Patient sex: F
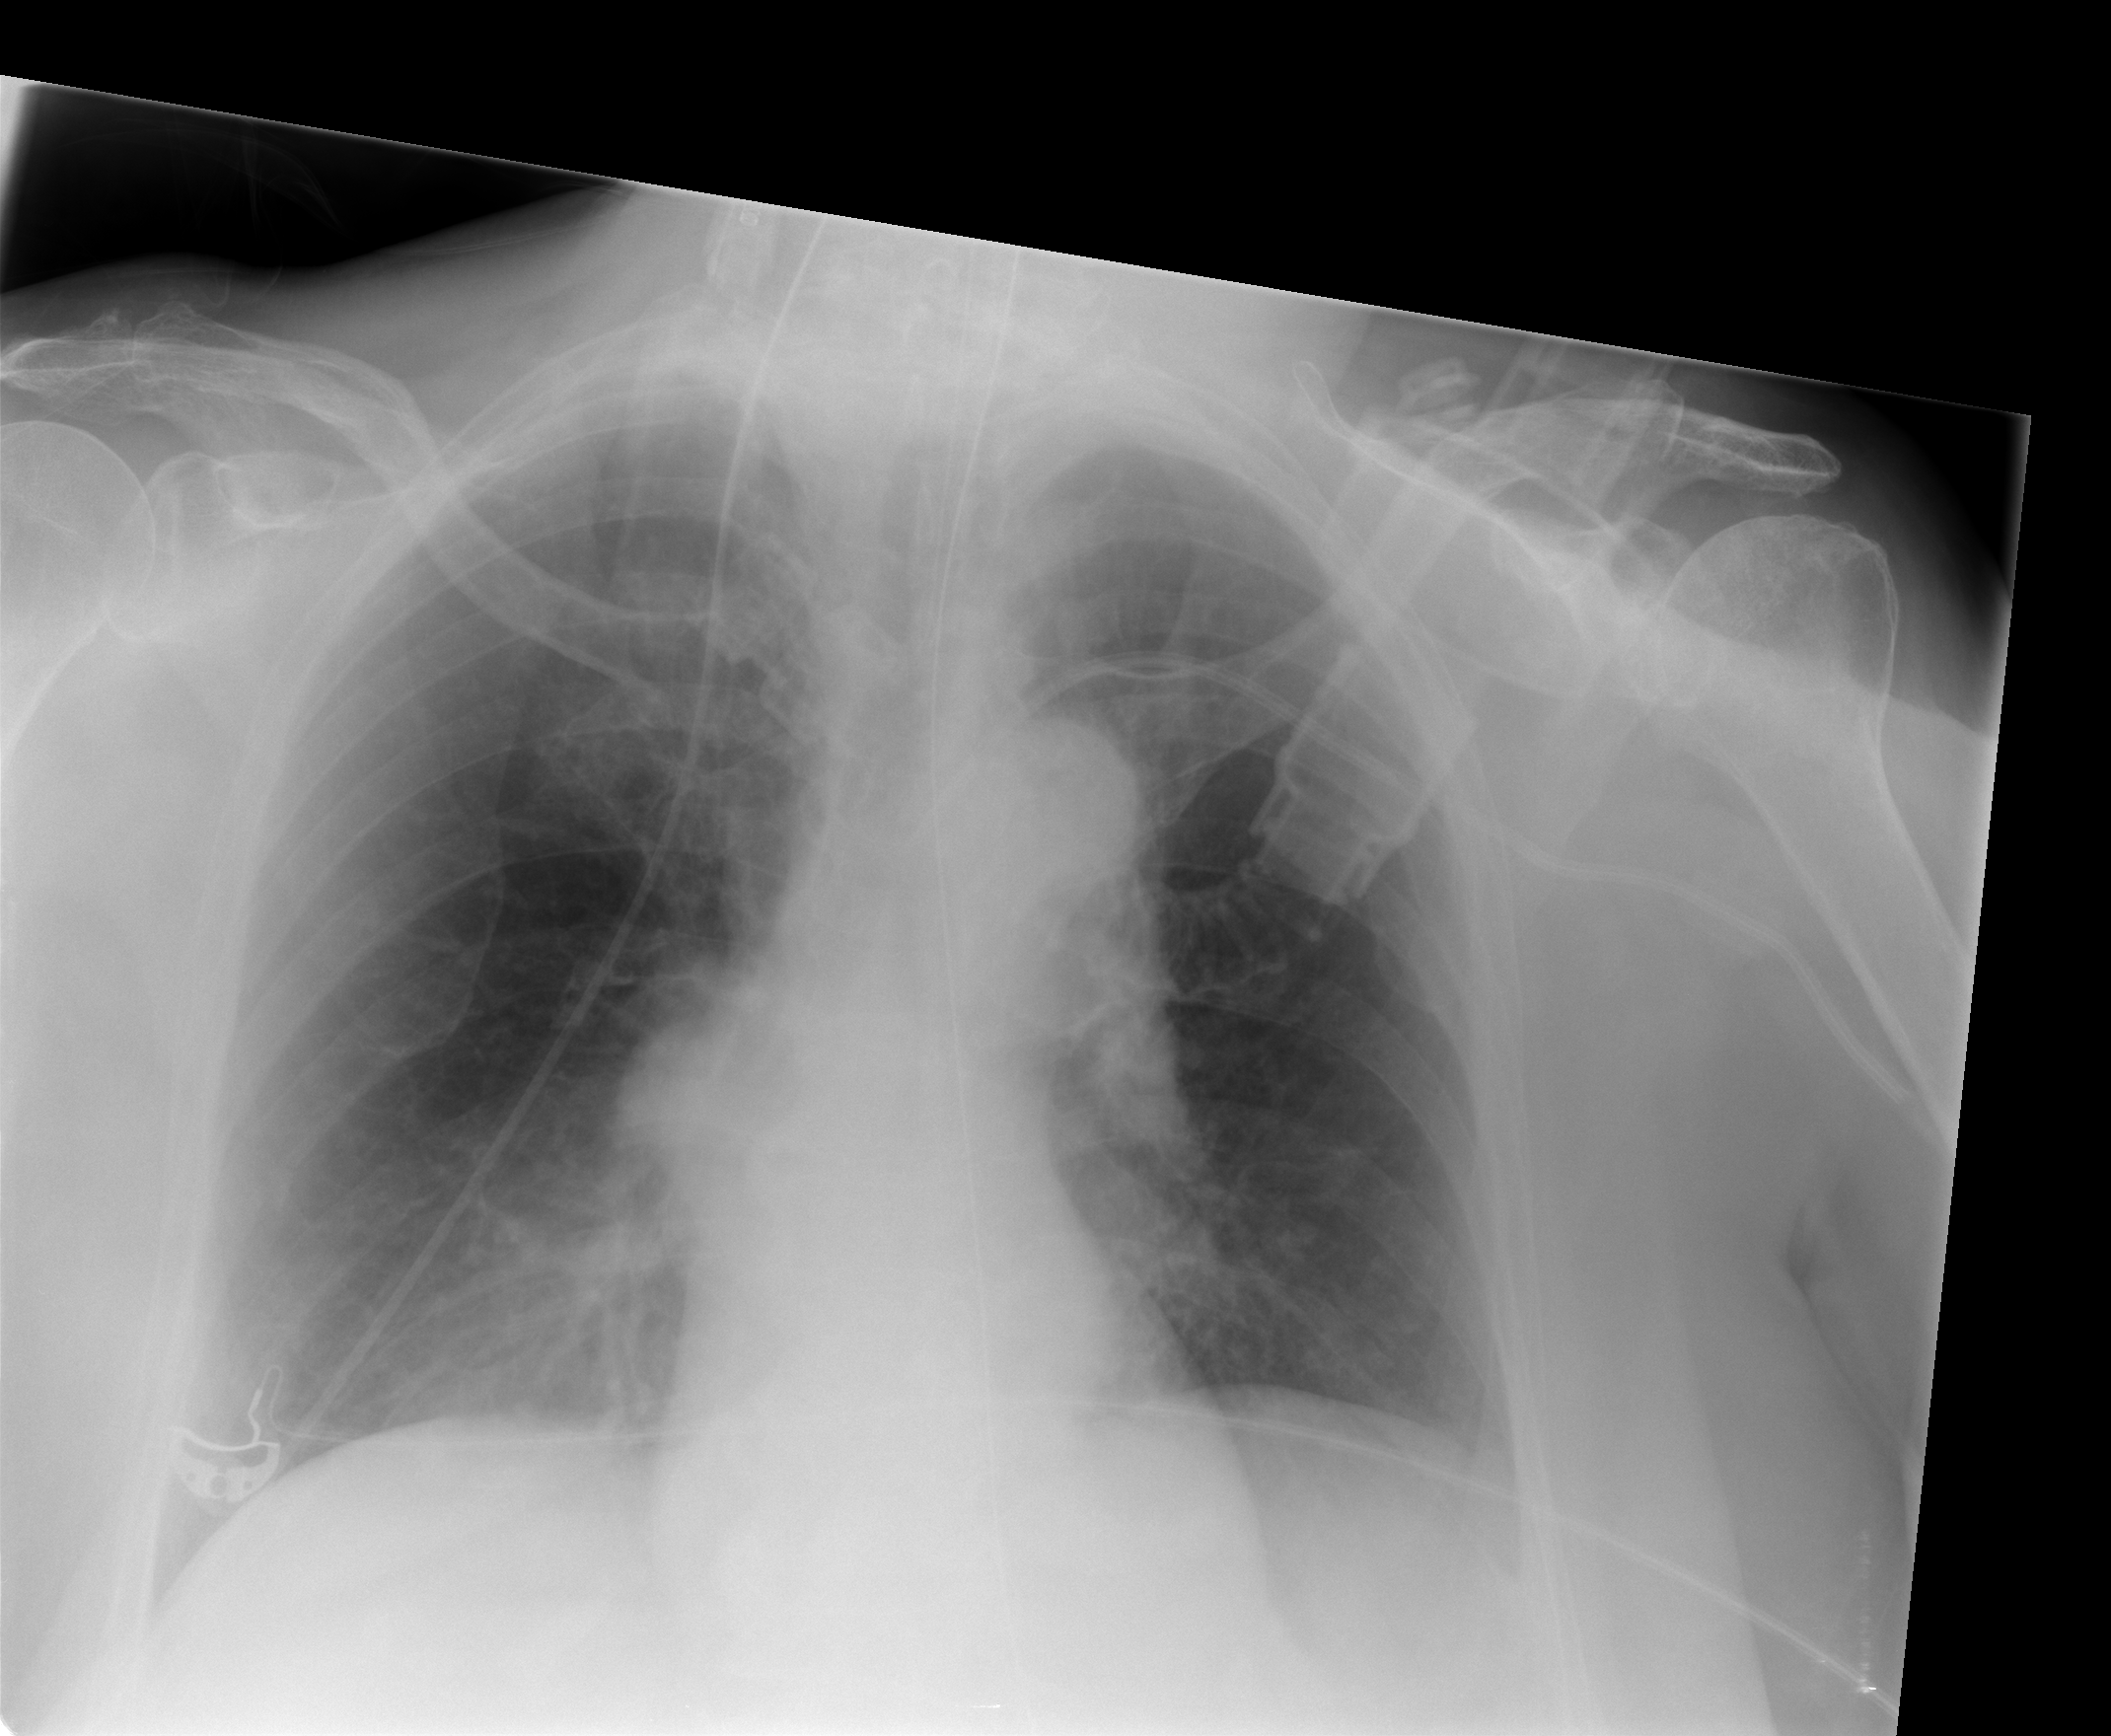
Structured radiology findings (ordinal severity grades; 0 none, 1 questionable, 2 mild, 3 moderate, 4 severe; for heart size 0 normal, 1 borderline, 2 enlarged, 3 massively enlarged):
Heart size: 0
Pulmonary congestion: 0
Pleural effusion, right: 0
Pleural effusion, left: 0
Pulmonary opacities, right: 2
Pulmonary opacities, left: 0
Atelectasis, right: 0
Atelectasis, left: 0